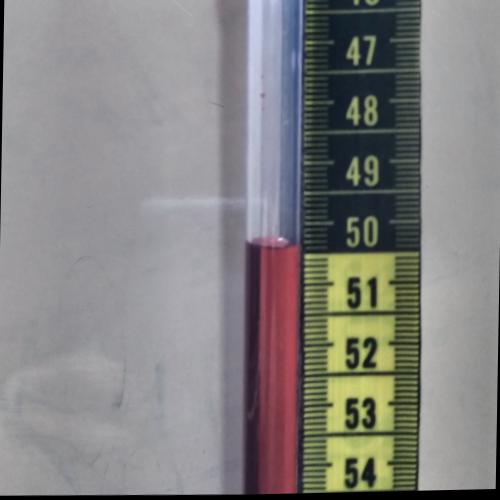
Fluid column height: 50.4 cm